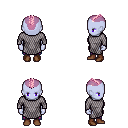
a pixel art fantasy rpg character, female body template, dark elf, purple skin, chain mail, magenta pants, pink short mohawk hairstyle, brown shoes, four views (front, back, left, right), 2x2 character sprite sheet, small pixel art, hard edges, no anti-aliasing